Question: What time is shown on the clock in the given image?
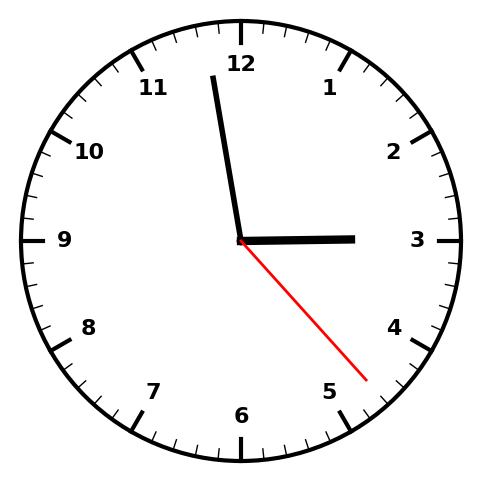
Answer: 02:58:23